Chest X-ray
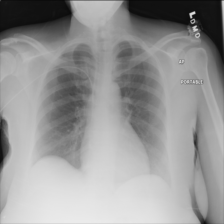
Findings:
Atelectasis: negative
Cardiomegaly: negative
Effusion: negative
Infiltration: negative
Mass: negative
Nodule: negative
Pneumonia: negative
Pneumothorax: negative
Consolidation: negative
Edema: negative
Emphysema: negative
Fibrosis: negative
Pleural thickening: negative
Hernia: negative